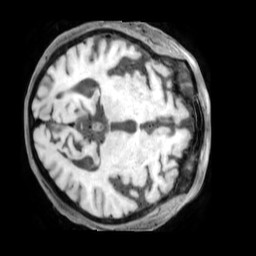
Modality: T1w
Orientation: axial
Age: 74
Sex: female
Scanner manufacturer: philips
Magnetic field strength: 3 T
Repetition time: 0.6 s
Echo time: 0.02833 s